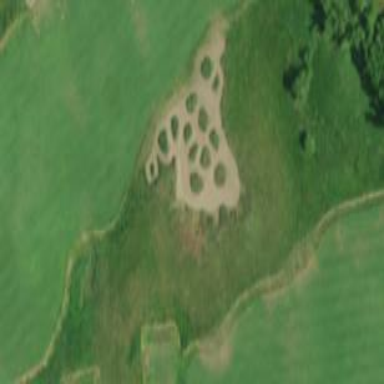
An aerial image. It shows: Golf bunker filled with sandy terrain.